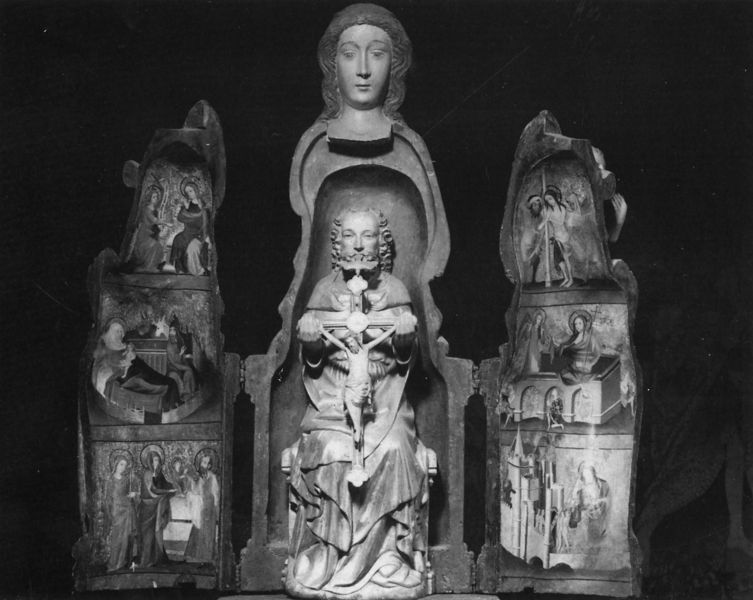
Titel: Thronende Muttergottes als Maria lactans mit dem auf ihrem Knie sitzenden Kind
Standort: Morlaix, Saint-Mathieu (EU - F)
Schlagwörter: kopf, mann, schatten, umhang, weiß, menschen, frau, licht, marmor, schwarz, tisch, gebäude, bart, bibel, geschichte, gesicht, stein, hände, figur, kind, mutter, engel, statue, vase, liegen, kreuz, schwarzweiß, puppe, altar, schnitzerei, scharniere, christus, jesus, kreuzigung, scharnier, scwarz, kruzifix, lanzen, heilig, maria, träger, geschnitzt, geburt, hohl, ineinander, was, klappen, kreuz#, holzp, uppe, aws